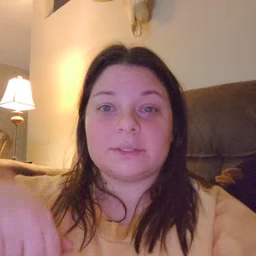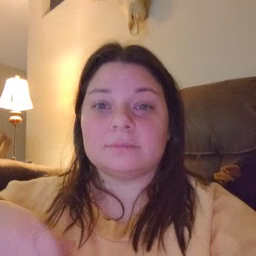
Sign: pizza